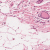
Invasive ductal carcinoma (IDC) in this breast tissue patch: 0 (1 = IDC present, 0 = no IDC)